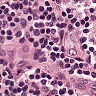
Metastatic tissue present: no